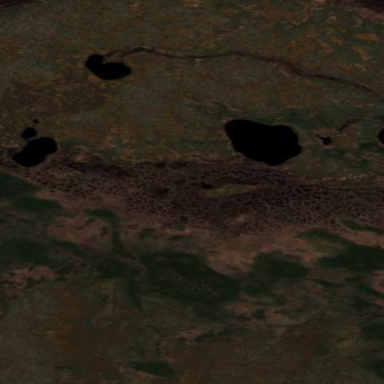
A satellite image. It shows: Natural landform known as tundra polygon.